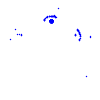
Particle: pion